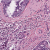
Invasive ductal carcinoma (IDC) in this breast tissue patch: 1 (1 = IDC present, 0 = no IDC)